Field crop: tomato
Growth stage: 1
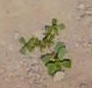
Species: portulaca